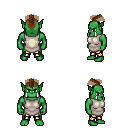
a pixel art fantasy rpg character, male body template, orc, green skin, white tunic, gold greaves, brown short mohawk hairstyle, four views (front, back, left, right), 2x2 character sprite sheet, small pixel art, hard edges, no anti-aliasing